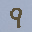
Label: 9